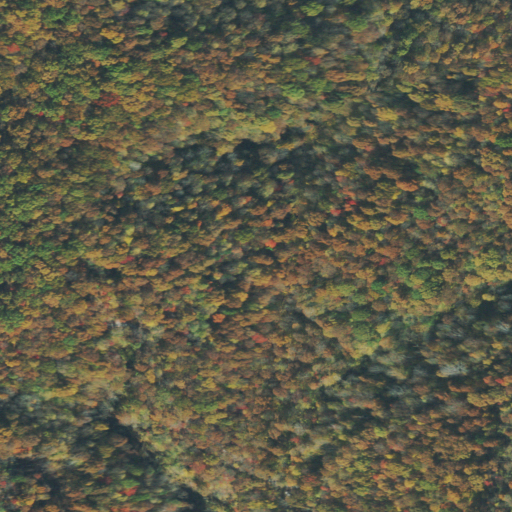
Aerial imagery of ridge(s) in Tennessee named Goose Horn Ridge containing deciduous forest and open development